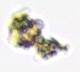
Label: Detritus